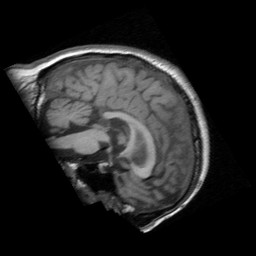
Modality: T1w
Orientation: sagittal
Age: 37